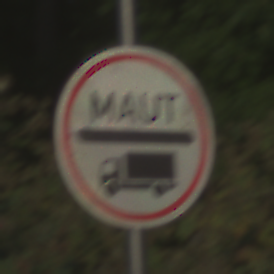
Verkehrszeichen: Mautpflicht
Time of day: MorningAfternoon
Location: Outdoor (RoadRail)
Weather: Clear
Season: NotSpecified
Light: Natural